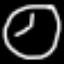
Label: clock